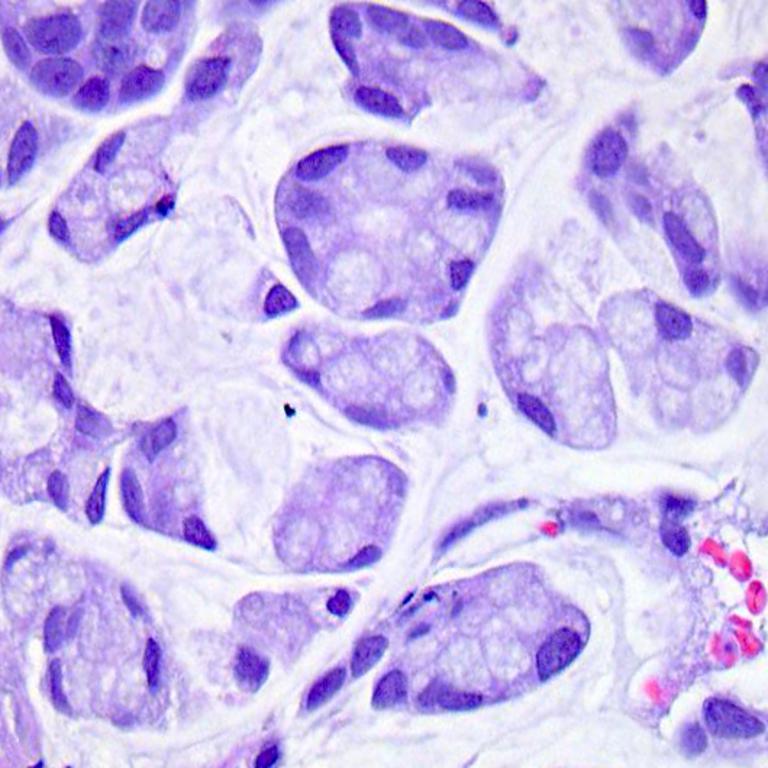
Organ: colon
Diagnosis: adenocarcinomas